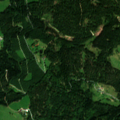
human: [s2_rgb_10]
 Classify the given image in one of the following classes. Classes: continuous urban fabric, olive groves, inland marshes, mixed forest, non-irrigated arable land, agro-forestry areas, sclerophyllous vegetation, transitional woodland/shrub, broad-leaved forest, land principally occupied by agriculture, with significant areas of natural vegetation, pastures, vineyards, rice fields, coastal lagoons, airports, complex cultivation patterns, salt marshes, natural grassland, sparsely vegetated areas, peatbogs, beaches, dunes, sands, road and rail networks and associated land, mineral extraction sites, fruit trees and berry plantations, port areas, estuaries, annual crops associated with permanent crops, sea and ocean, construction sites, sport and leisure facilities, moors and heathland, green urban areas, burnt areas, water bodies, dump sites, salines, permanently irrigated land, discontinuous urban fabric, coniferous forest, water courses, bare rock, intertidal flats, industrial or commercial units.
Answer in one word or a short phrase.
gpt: land principally occupied by agriculture, with significant areas of natural vegetation, coniferous forest, mixed forest